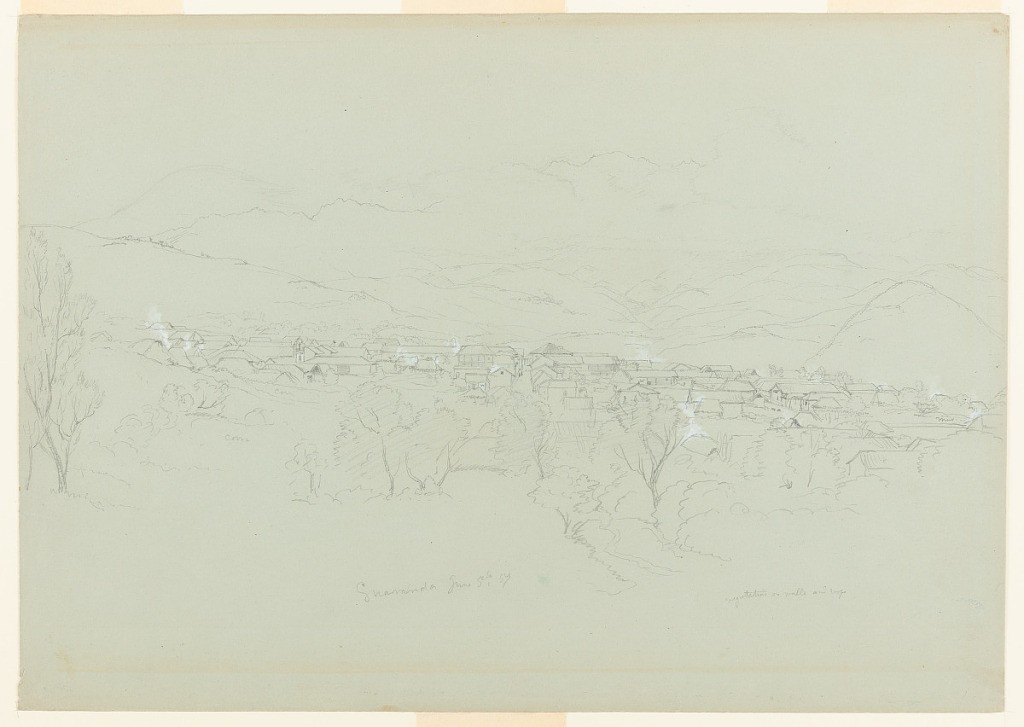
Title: View of Guaranda, Ecuador
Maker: Frederic Edwin Church, American, 1826–1900
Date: June 8, 1857
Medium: Graphite, brush and white gouache on gray-green paper; verso: graphite
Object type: Drawing
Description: Landscape sketch showing a view of the town of Guaranda, Ecuador, surrounded by mountains. Trees and vegetation in foreground gives way to structures and streets of the town in the middle distance, which includes a church at left. Beyond, a rugged landscape extends to the background, where tall peaks are visible.

Verso: Partial outline of a mountain ridge in Ecuador.